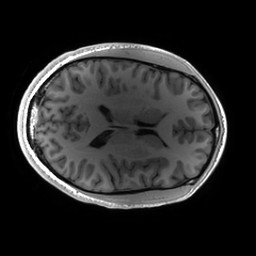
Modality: T1w
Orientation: axial
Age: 28
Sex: female
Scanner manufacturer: ge
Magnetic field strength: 3 T
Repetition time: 0.00724 s
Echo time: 0.0027 s